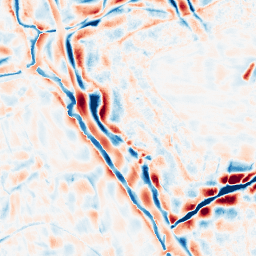
Category: wavelet
Decomposition family: wavelet_biorthogonal
Decomposition parameters: wavelet: bior5.5
level: 4
Upsampling method: cubic_catmull_rom
Upsampling parameters: scale: 8
Upsampling scale: 8